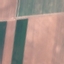
Label: AnnualCrop